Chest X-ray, PA view. Patient: 55 years old, sex M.
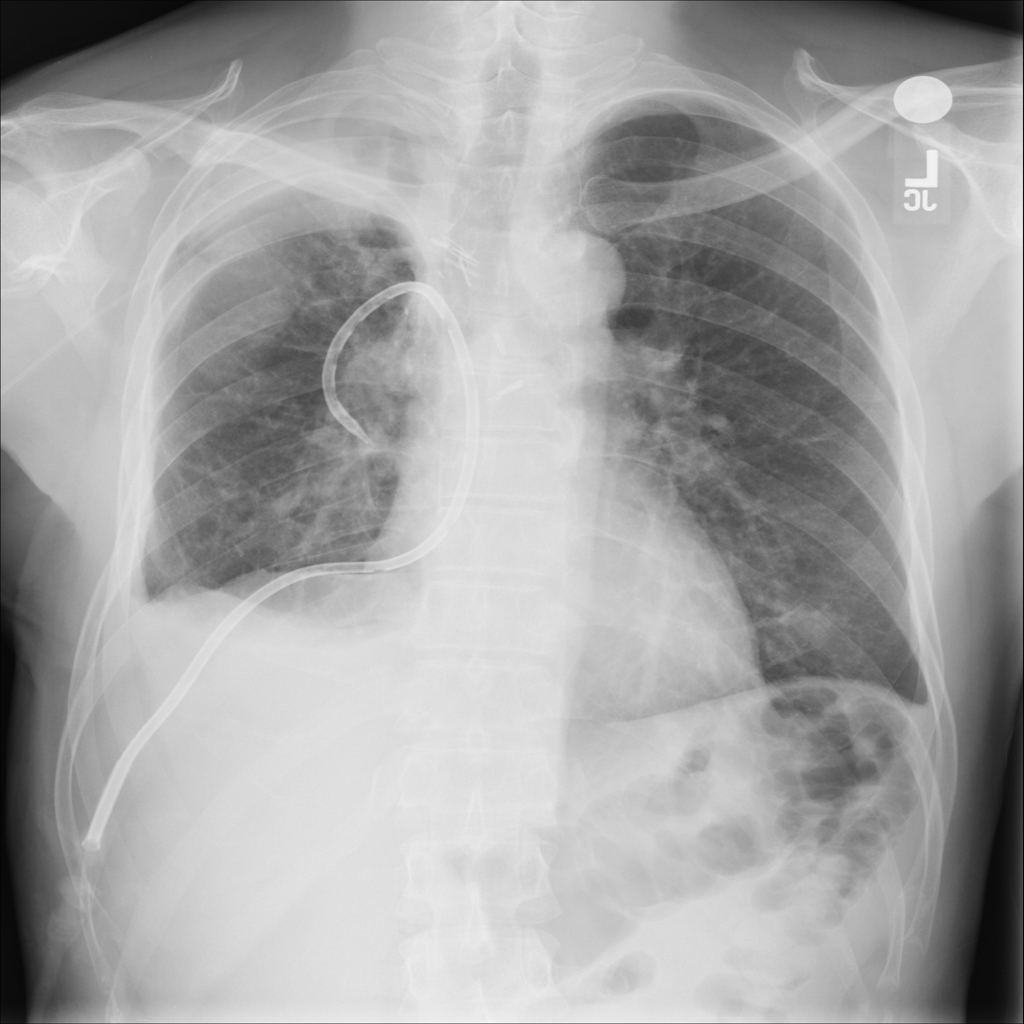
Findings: Effusion